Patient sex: F
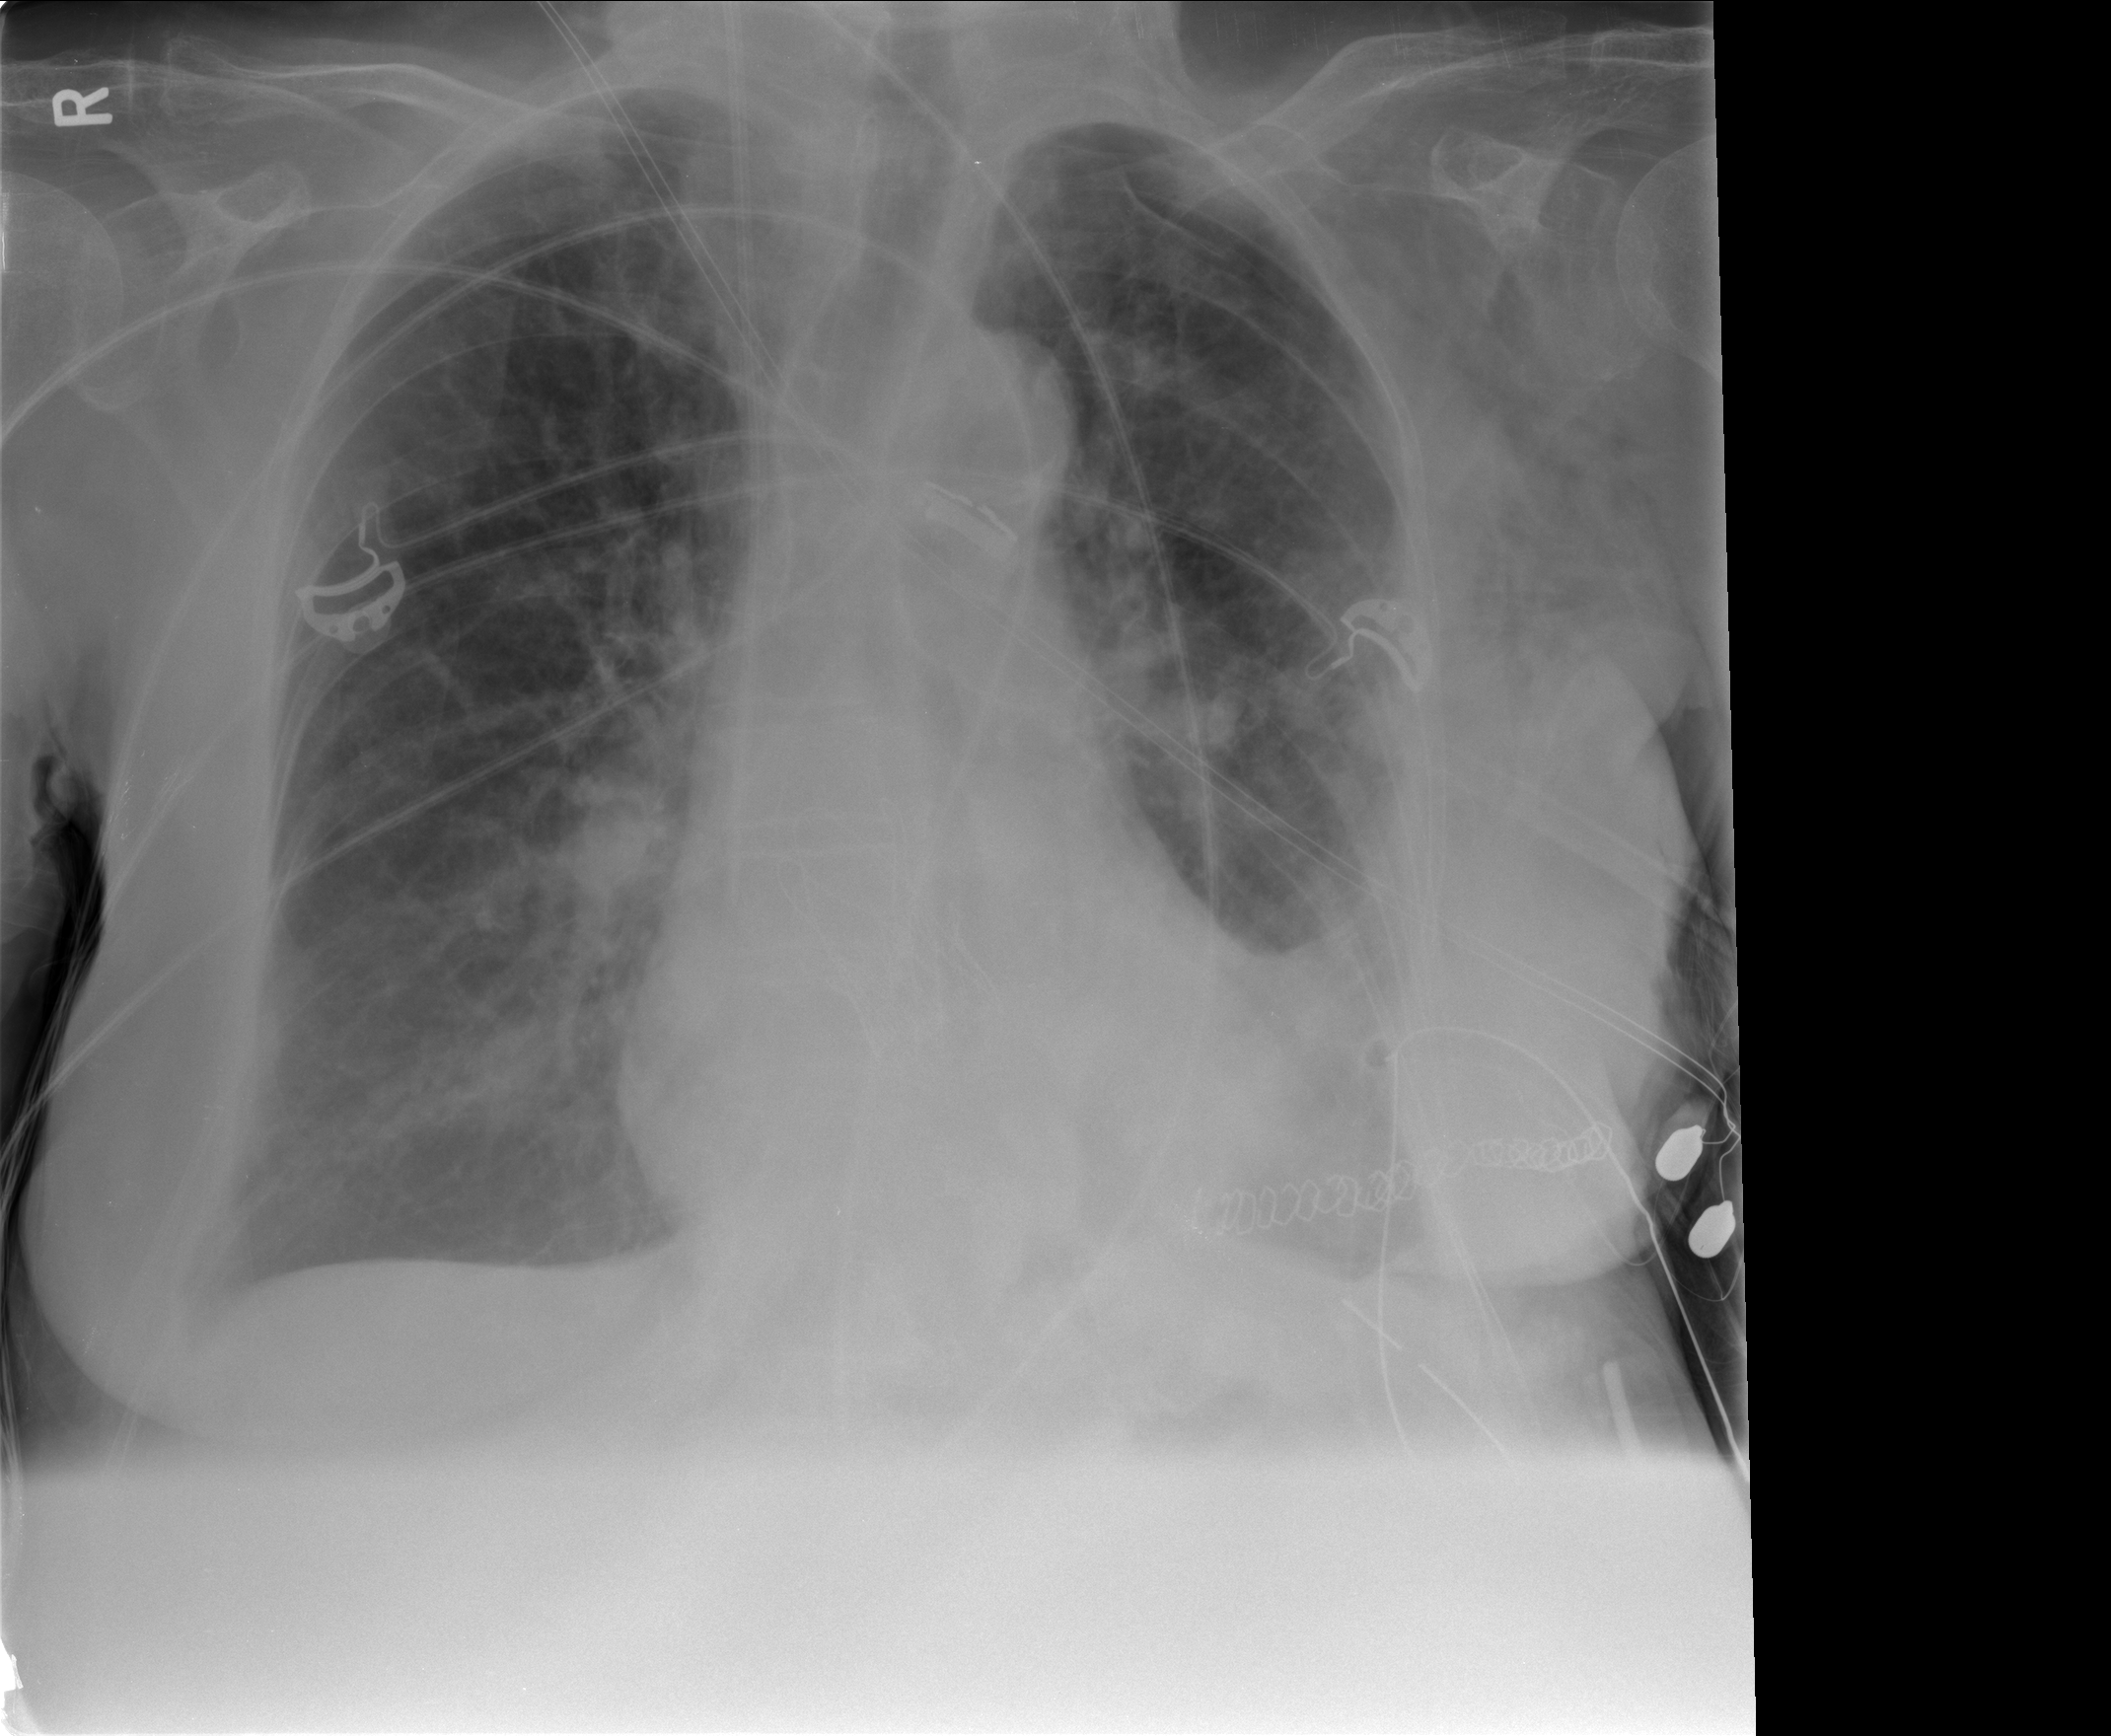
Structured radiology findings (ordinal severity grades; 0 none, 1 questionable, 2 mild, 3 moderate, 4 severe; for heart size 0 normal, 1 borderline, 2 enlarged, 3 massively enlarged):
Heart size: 0
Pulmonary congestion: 2
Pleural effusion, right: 0
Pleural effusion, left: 2
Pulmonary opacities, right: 1
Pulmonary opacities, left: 0
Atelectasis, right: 1
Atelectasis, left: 2